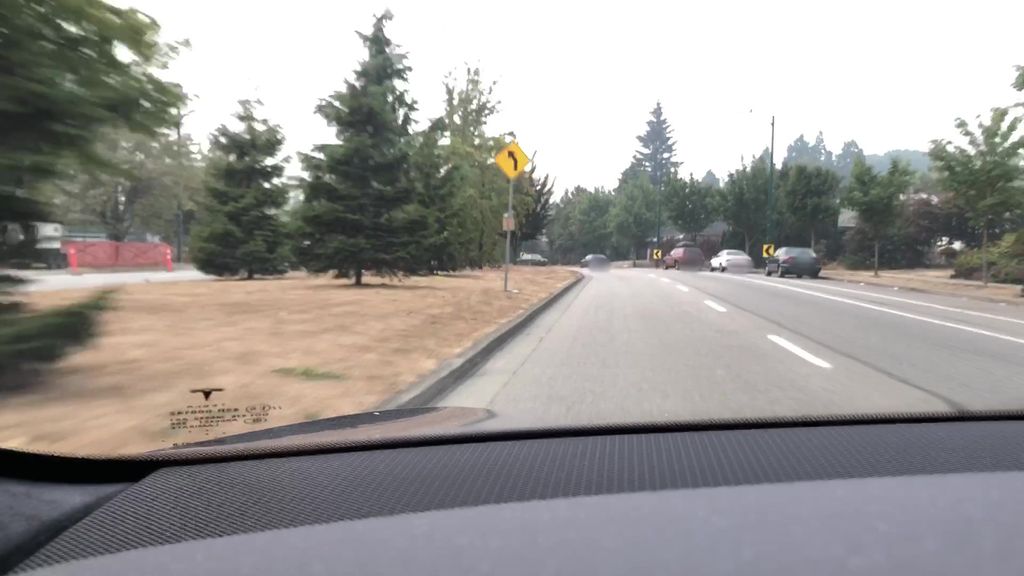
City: vancouver